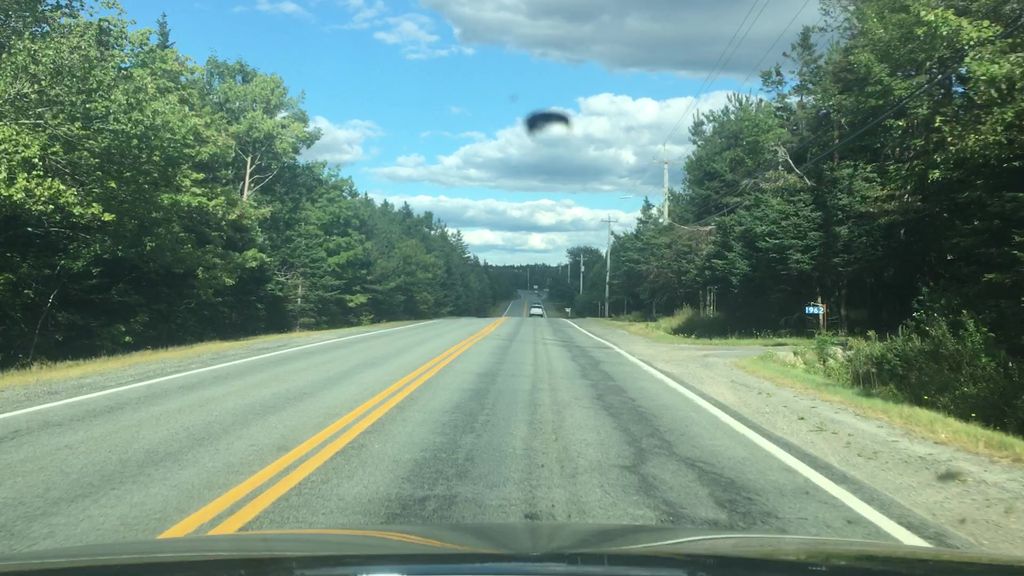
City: halifax